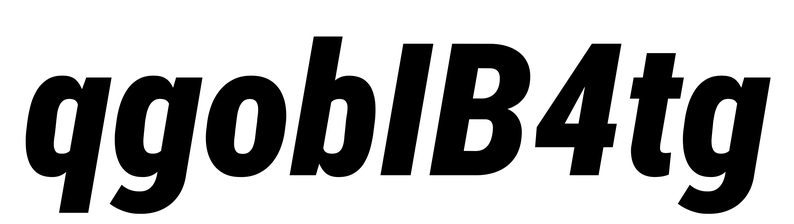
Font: Roboto-Italic_Condensed_Black_Italic